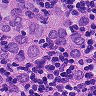
Metastatic tissue present: yes